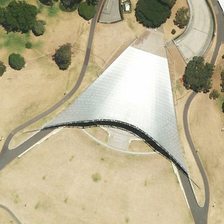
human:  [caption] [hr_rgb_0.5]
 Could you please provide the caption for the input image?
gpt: some green trees are near a triangular building .

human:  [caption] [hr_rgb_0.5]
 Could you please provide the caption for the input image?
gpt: some green trees are near a triangular building .

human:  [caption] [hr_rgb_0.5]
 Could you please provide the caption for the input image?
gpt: some green trees are near a triangular building .

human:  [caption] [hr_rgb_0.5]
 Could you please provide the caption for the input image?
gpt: some green trees are near a triangular building .

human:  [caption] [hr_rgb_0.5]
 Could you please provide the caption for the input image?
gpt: some green trees are near a triangular building .